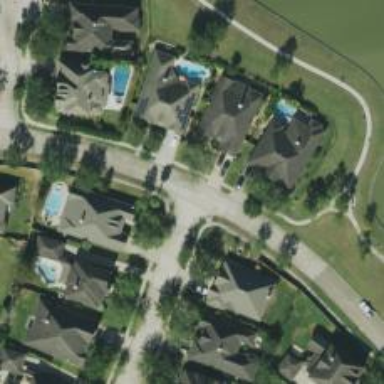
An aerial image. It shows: Residential road.